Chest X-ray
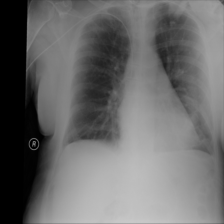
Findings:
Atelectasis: negative
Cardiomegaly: negative
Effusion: negative
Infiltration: negative
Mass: negative
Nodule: negative
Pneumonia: negative
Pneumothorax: negative
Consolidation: negative
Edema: negative
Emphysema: negative
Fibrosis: negative
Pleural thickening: negative
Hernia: negative